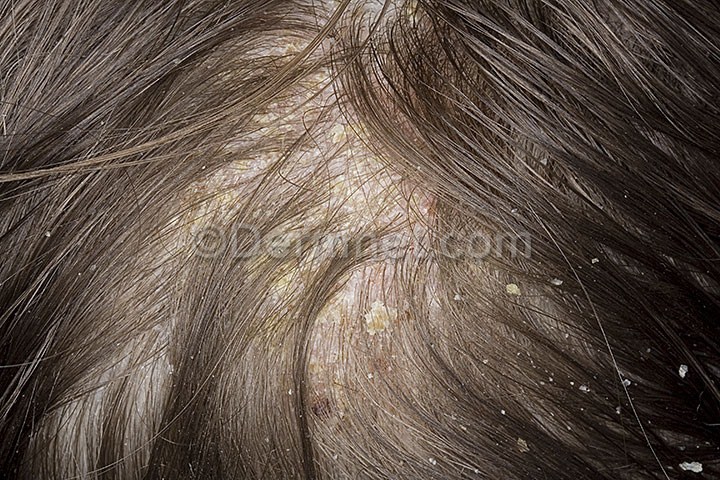
Disease: Tinea Ringworm Candidiasis and other Fungal Infections